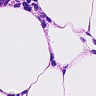
Metastatic tissue present: no